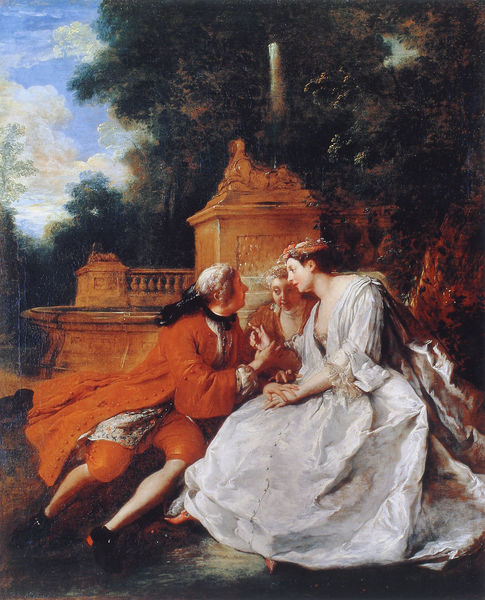
Titel: Das Spiel des Pied-de-Boeuf
Künstler: Jean - Francois de Troy
Institution: Privatsammlung
Schlagwörter: baum, blau, gemälde, gruppe, himmel, mann, weiß, wolken, bäume, frauen, grün, menschen, braun, damen, frankreich, frau, hut, kleid, orange, reden, schwarz, dame, park, rot, wiese, wolke, gespräch, malerei, schleife, jacke, dienerin, haarschmuck, herr, mantel, rosa, wald, brunnen, bassin, garten, skulptur, statue, perücke, rast, bank, geländer, gehrock, schuh, kranz, wolkem, sphinx, perrücke, frühe neuzeit, galant, kupplerin, weißes kleid, spinx, swings, gespäch, governante, brunnen#, frauane